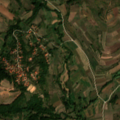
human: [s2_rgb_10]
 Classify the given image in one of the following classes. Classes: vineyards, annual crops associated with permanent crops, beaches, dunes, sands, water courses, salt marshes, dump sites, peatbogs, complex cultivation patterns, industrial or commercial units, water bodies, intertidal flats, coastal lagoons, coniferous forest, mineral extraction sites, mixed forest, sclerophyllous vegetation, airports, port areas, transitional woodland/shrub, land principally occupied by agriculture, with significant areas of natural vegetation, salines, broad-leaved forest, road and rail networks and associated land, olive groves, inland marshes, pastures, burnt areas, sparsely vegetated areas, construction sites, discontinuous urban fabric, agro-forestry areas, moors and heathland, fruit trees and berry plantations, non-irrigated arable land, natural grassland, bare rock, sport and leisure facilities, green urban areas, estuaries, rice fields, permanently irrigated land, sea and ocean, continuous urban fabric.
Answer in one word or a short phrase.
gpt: complex cultivation patterns, land principally occupied by agriculture, with significant areas of natural vegetation, broad-leaved forest